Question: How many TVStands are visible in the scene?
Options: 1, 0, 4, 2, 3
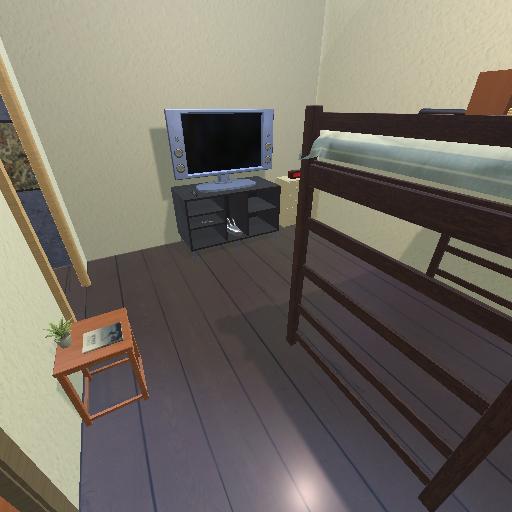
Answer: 1